Question: How do I sumif rows and columns from two tables? The formula should match each tables row number and column headers, find the intersection and sum it.
I can only do this manually using sumif, but I'd like an actual formula so I don't need to search for the header for Table 2. I'm open to forumla or vba
essentially the formula is so:
'=SUMIF("Table 3 ID Column",Table 1 ID,"Table 2 Income")'
This is not correct but looking for something like this:
'=SUMIF("Table 3 Col", Value, ADDRESS(MATCH(Value,Col array,0) , MATCH(header Value ,header array,0),1))'
Example
'''
Table 1
ID Name
25173 Blue
25710 Debbie
64092 John
64094 Apples
6959 Oranges
6983 Amy
Table 2
ID Income
25173 142
6983 298
64092 2205
25173 462
25173 346
64092 644
Table 3
Desired Output
ID Name Income
25173 Blue 950
25710 Debbie 0
64092 John 2849
64094 Apples 0
6959 Oranges 0
6983 Amy 0
'''
[[update]]
[
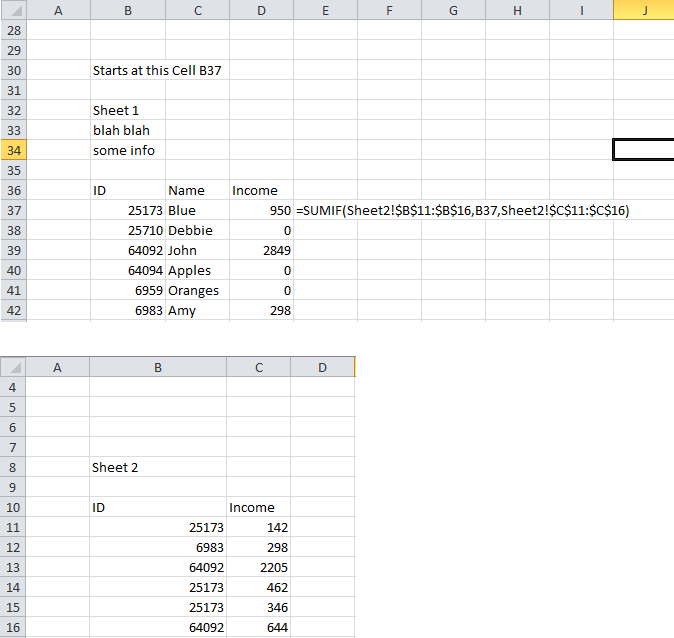
Answer: If the tables are Excel Tables ( Home > Format as Table ) then you can copy Table and add a new table column with this formula
'''
= SUMIF( Table2[ID], [ID], Table2[Income] )
'''